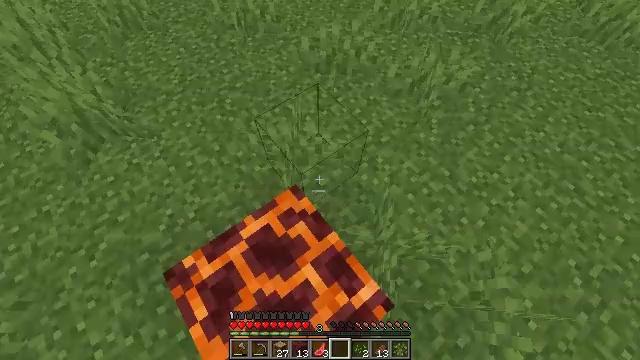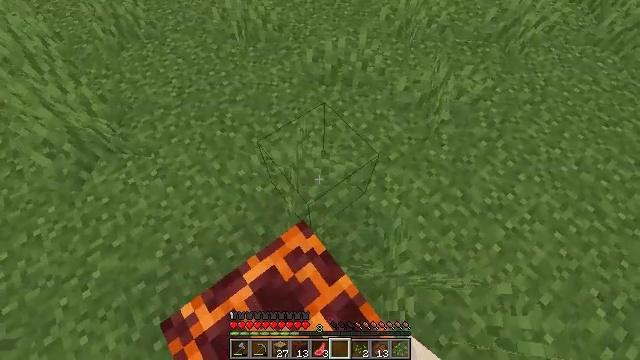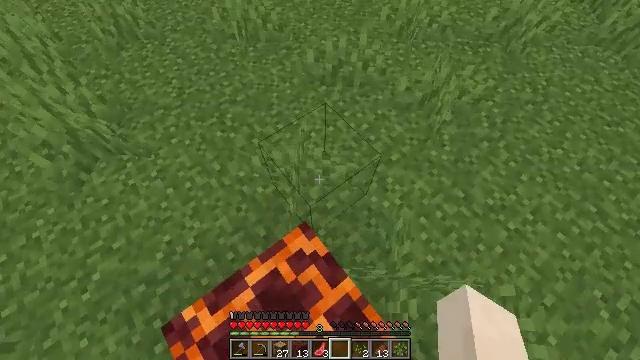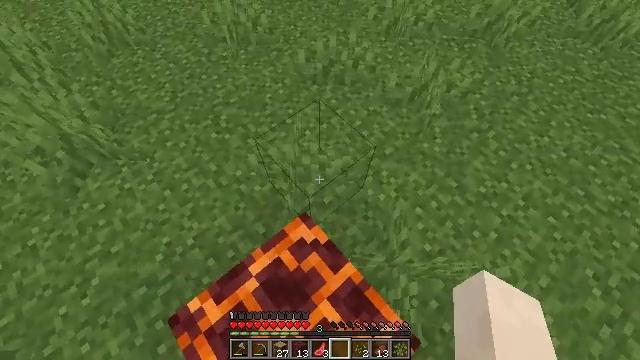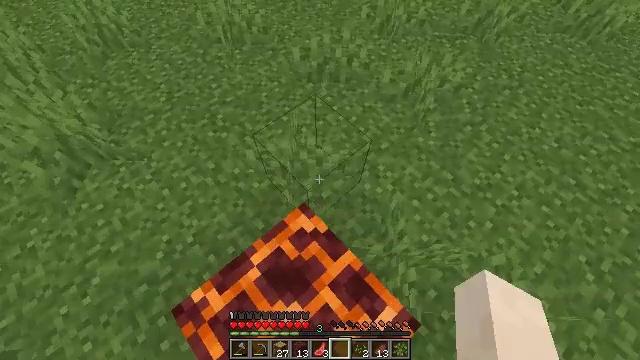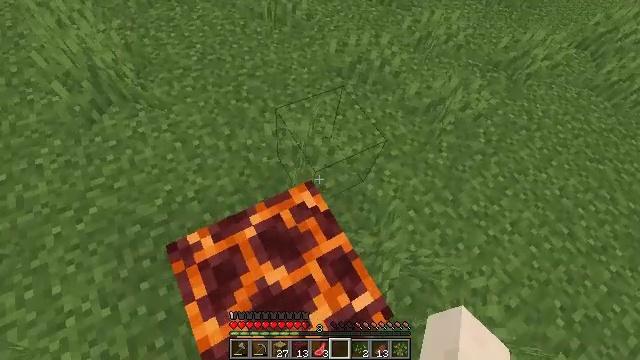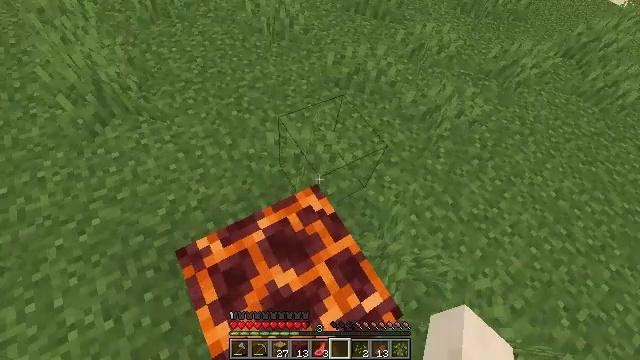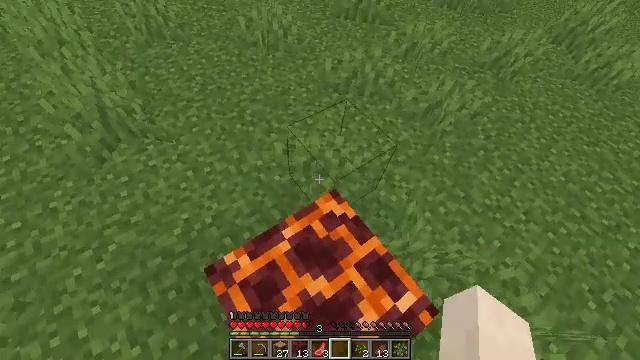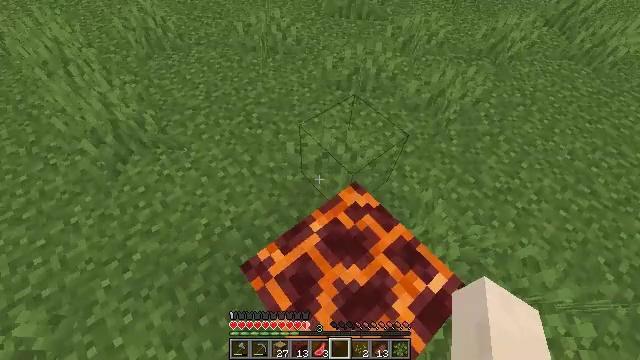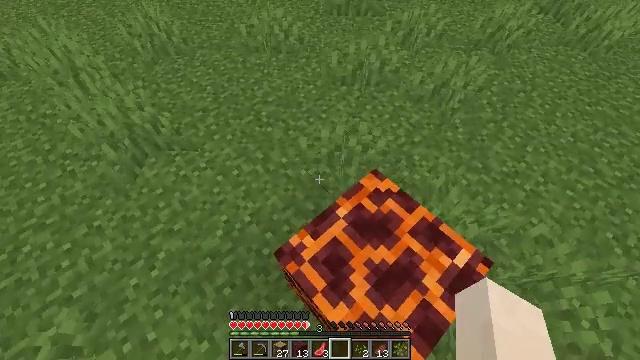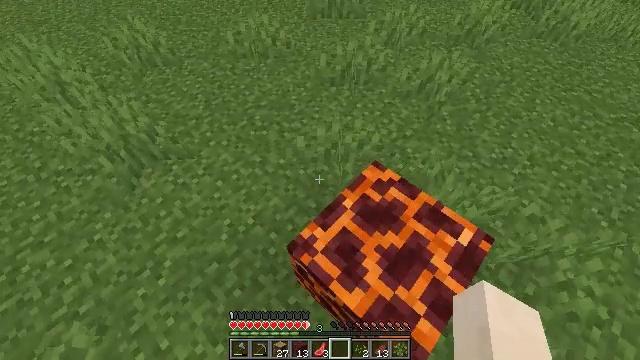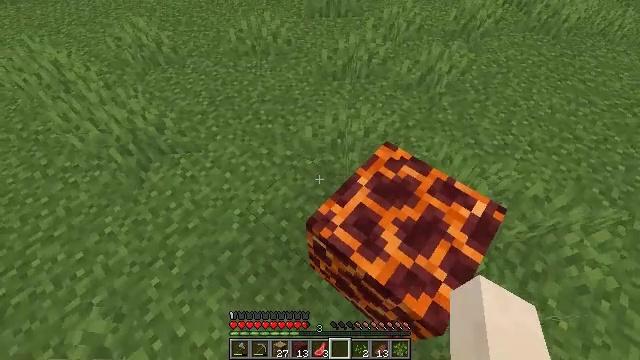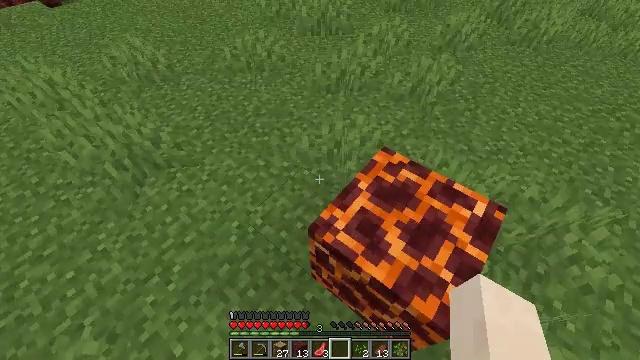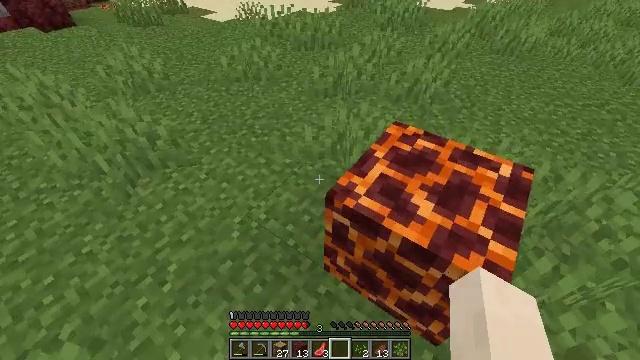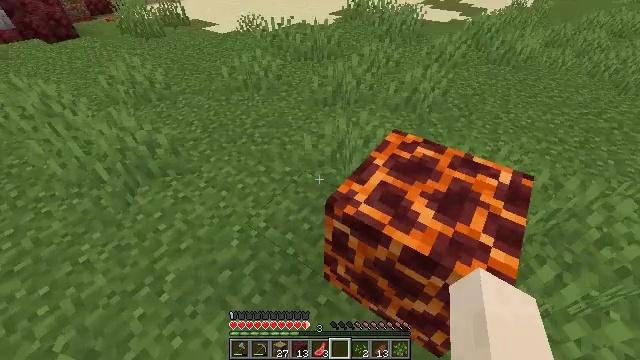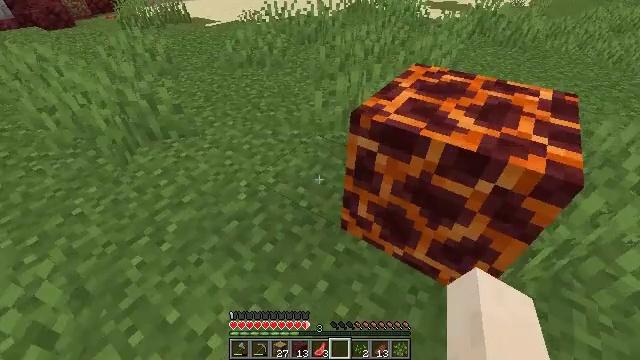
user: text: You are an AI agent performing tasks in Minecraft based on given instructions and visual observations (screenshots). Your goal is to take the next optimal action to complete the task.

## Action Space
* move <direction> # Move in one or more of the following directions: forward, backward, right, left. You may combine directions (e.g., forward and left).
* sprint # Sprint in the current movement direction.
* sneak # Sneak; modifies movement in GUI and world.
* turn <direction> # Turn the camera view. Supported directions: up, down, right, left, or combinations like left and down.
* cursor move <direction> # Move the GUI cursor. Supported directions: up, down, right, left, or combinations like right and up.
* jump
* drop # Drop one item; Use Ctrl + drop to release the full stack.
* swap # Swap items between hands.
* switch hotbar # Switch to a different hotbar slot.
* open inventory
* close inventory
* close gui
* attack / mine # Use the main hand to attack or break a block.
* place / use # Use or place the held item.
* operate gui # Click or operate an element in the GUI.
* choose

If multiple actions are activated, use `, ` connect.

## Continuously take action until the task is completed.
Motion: motion action
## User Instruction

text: Be careful while mining the magma block to avoid taking damage.
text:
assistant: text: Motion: no_op
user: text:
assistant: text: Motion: move back
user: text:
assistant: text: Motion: move back, turn right
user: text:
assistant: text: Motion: move back, turn right
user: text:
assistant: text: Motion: move back and move left
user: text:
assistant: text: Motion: move back and move left, turn up
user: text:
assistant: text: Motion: move back and move left, turn up
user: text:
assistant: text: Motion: move back and move left
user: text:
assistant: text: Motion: move back and move left
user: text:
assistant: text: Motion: move back and move left, turn right and up
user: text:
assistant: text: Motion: move back and move left, turn right
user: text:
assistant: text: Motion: move back and move left, turn right and up
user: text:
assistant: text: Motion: move back and move left, turn right and up
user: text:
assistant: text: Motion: move back, turn up
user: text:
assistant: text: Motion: move back, turn up
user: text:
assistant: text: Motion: move back, turn right and up
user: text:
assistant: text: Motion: turn right and up
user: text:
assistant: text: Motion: turn right and up
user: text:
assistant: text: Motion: turn right and up
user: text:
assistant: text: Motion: switch to hotbar 2
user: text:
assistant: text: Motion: turn right, switch to hotbar 2
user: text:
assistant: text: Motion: turn right, switch to hotbar 2
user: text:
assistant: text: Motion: turn right and up, switch to hotbar 2
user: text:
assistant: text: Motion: no_op
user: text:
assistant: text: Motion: no_op
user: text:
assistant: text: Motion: no_op
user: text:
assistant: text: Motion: no_op
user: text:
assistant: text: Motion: attack / mine
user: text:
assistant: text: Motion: attack / mine
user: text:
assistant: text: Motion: attack / mine